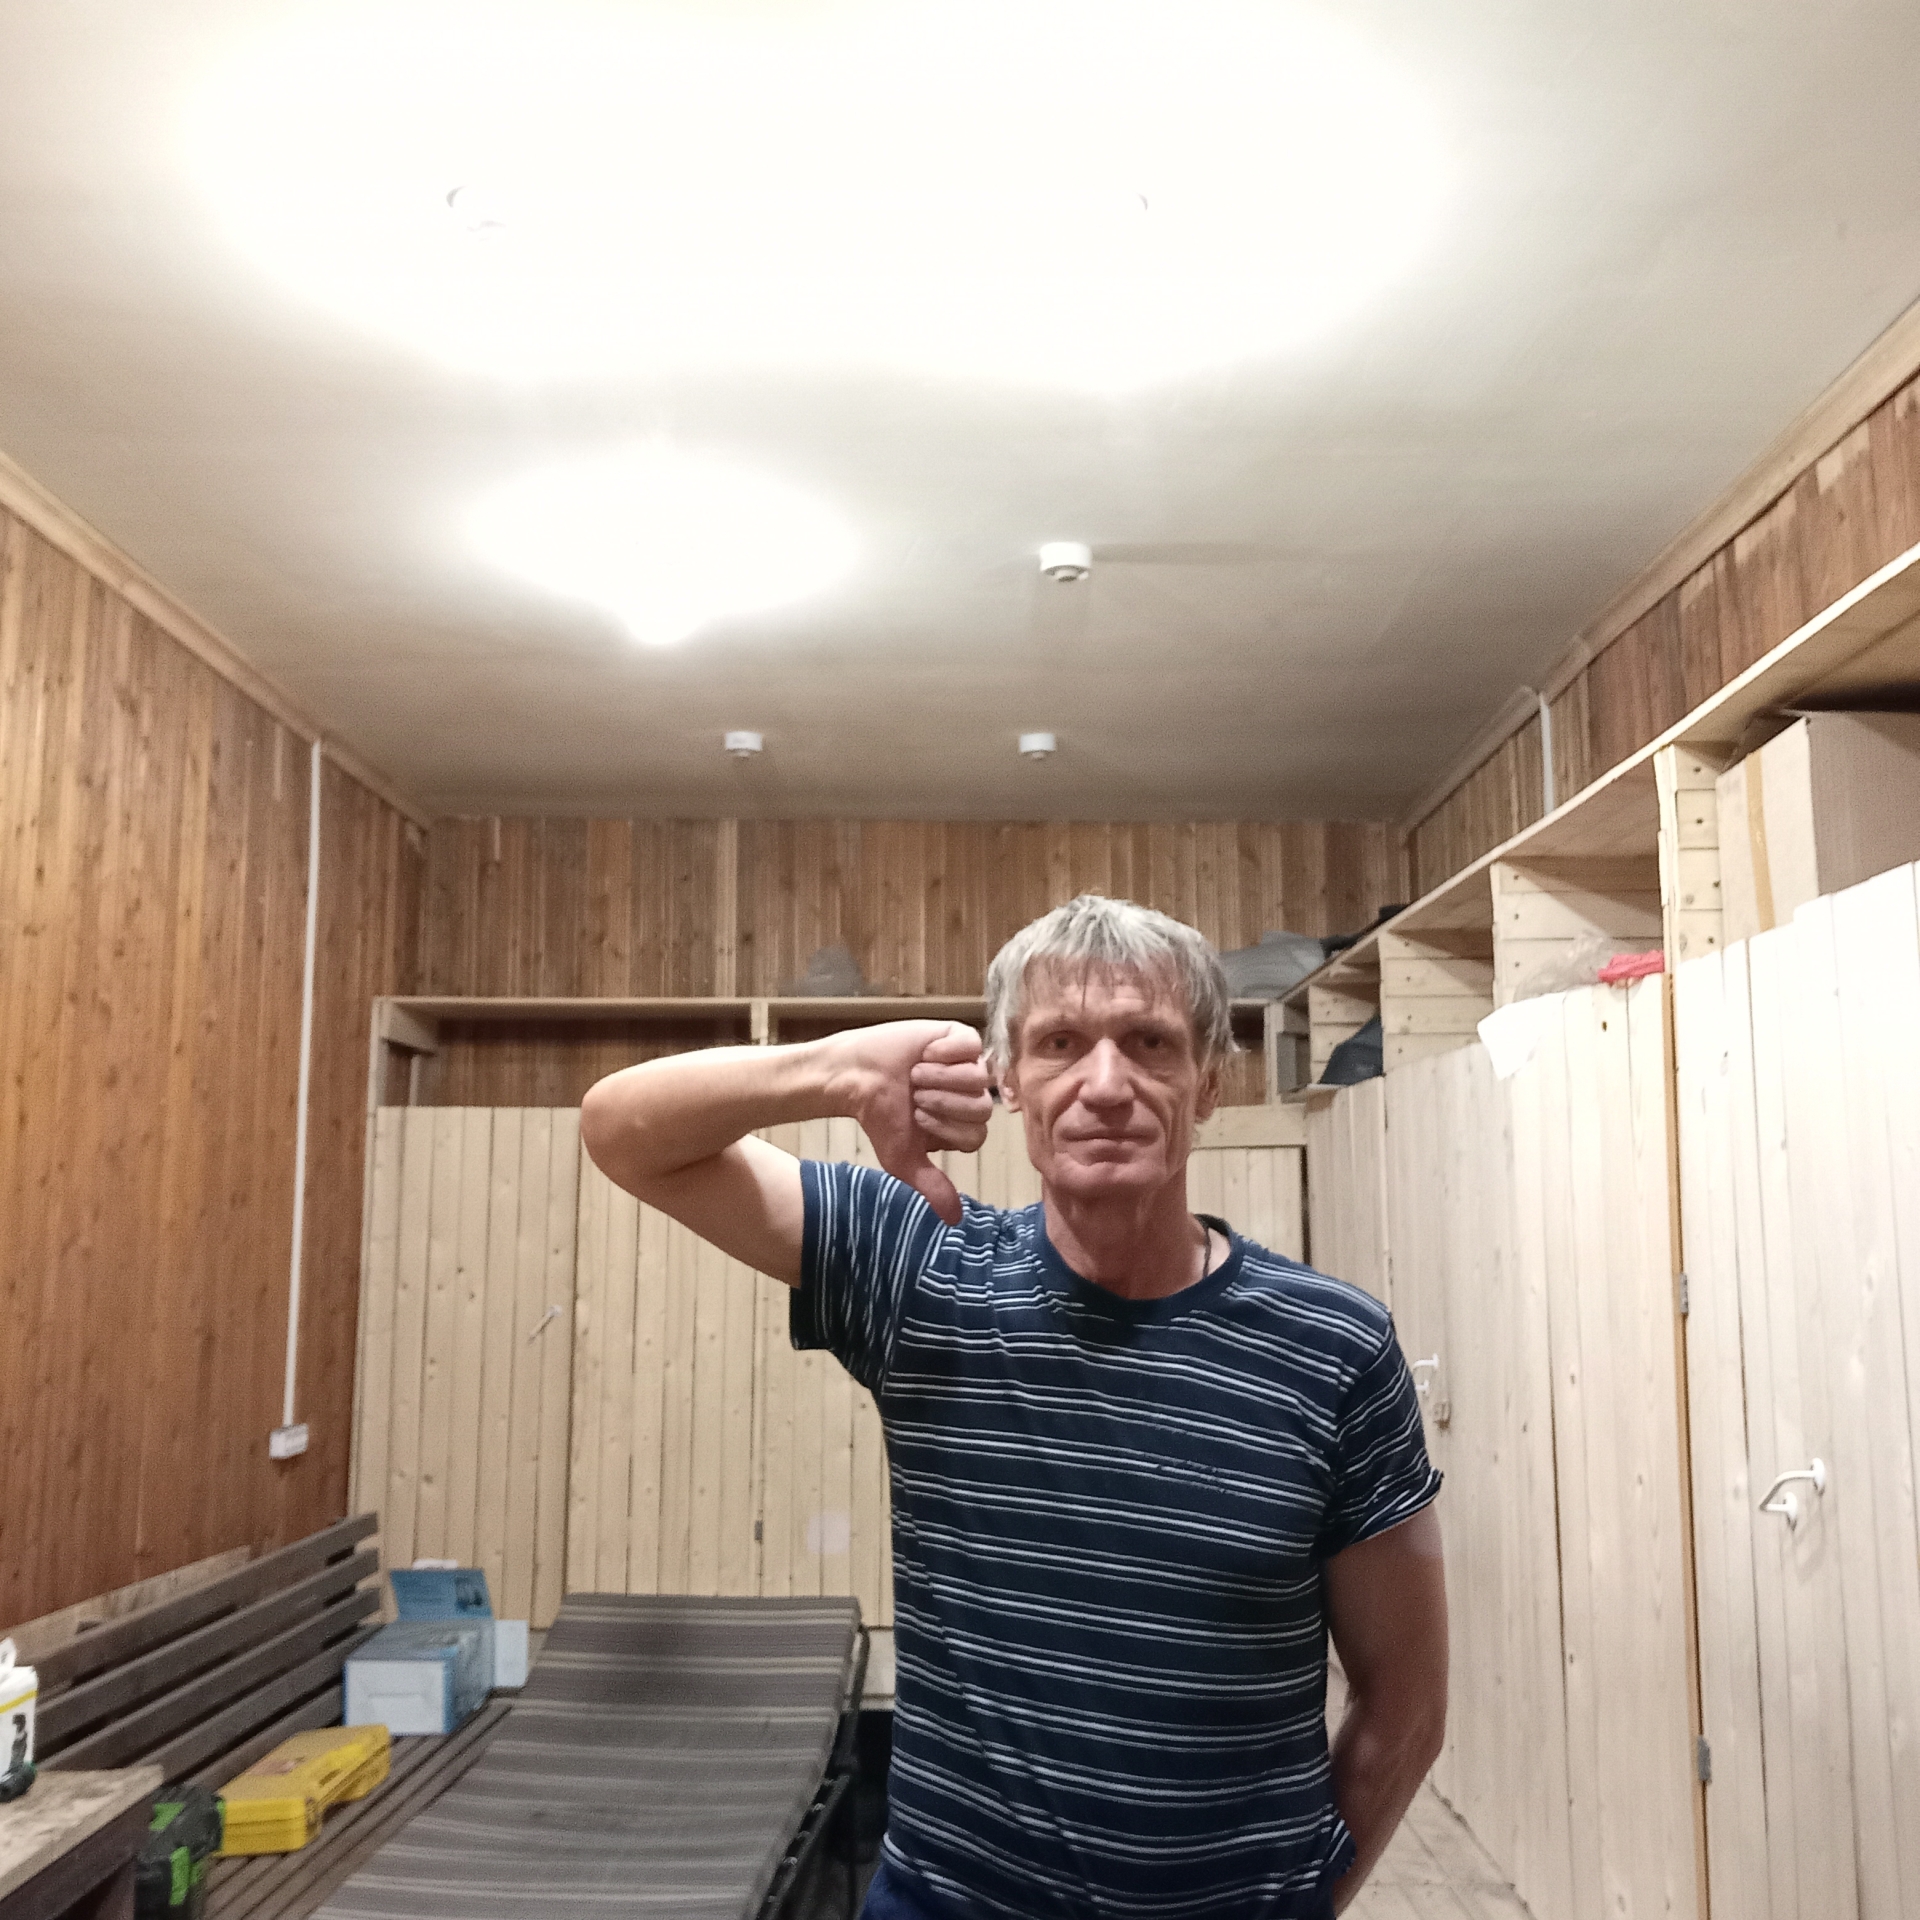
Label: noise